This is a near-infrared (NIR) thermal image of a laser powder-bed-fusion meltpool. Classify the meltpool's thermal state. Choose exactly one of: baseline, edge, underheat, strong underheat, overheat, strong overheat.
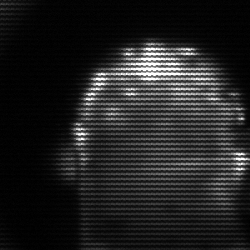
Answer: baseline